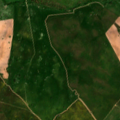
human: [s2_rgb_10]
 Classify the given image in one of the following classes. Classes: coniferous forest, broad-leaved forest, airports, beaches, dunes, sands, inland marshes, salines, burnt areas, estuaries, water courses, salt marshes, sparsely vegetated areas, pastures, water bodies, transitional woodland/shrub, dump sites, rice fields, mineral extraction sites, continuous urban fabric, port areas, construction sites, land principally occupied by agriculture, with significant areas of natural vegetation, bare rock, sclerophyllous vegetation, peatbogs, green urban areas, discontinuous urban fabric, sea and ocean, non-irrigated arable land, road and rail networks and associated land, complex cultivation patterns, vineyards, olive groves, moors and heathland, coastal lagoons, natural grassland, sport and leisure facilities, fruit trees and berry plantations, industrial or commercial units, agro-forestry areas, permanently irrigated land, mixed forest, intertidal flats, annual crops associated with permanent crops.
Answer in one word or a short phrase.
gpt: continuous urban fabric